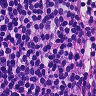
Metastatic tissue present: no